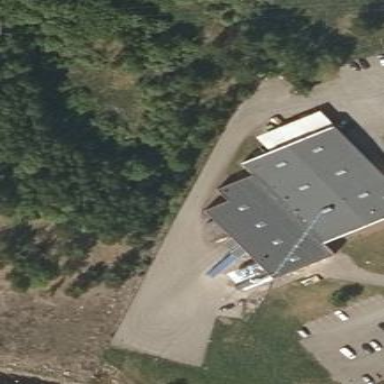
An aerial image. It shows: Commercial building.